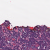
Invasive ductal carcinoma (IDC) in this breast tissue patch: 0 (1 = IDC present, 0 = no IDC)